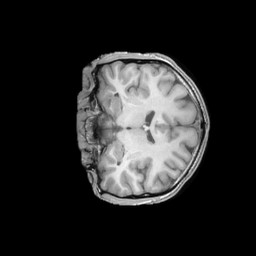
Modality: T1w
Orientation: coronal
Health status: ill
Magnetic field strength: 3 T